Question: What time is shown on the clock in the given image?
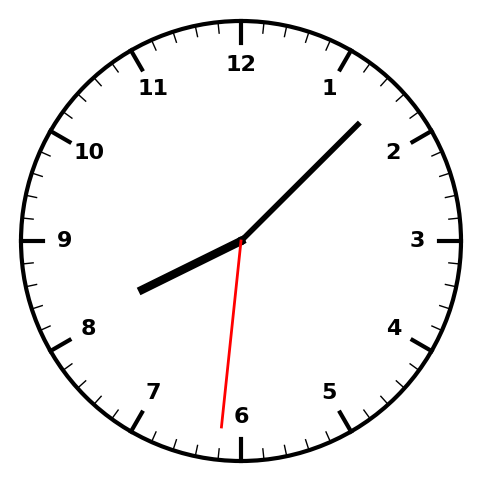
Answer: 08:07:31